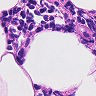
Metastatic tissue present: no